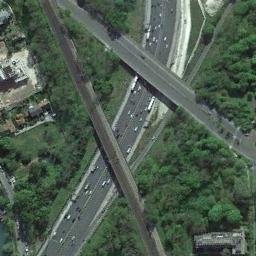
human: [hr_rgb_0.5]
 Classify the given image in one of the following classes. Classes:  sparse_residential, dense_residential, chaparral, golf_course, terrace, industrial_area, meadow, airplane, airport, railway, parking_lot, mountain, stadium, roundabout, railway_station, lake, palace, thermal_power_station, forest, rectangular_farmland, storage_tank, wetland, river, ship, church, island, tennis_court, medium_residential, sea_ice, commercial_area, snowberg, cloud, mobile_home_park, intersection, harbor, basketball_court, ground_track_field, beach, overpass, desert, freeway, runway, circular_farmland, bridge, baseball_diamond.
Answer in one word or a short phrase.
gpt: overpass